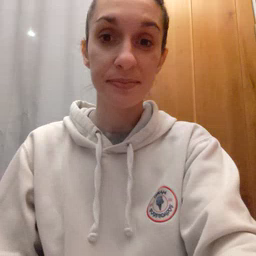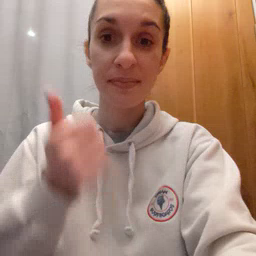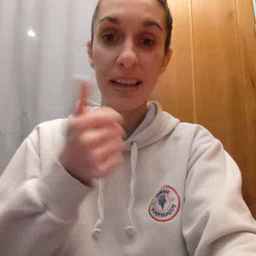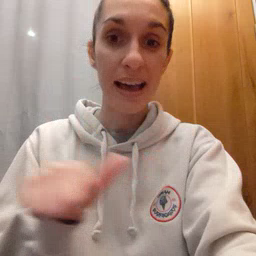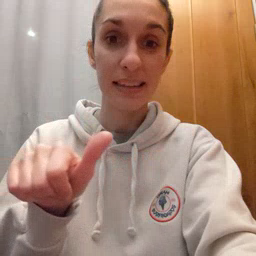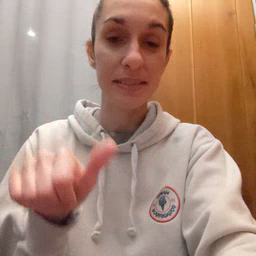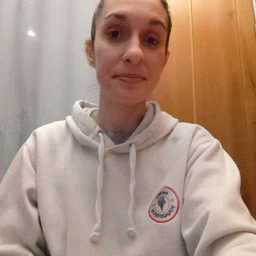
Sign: any